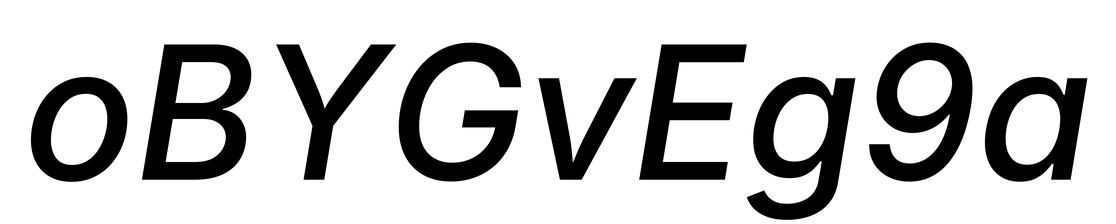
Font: Inter-Italic_Medium_Italic